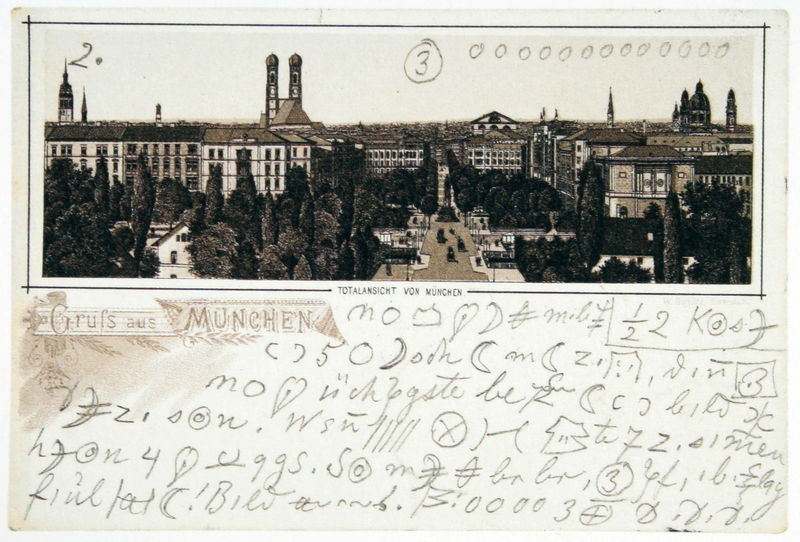
Titel: Postkarte von Gabriel von Max an seine Frau Ernestine
Künstler: Gabriel von Max
Standort: München
Institution: Städtische Galerie im Lenbachhaus
Schlagwörter: hand, himmel, weiß, bäume, kirchturm, landschaft, menschen, stadt, braun, fenster, grau, schwarz, strasse, symbol, zeichen, zeichnung, dach, gebäude, haus, park, rot, architektur, rahmen, bild, häuser, strauch, kirche, turm, garten, deutschland, schrift, ansicht, dächer, allee, monochrom, platz, silhouette, sepia, vogelperspektive, auto, kuppel, zahlen, bemalt, aufsicht, foto, fotografie, kirchen, kirchtürme, panorama, stadtansicht, dada, tusche, motiv, bayern, glockenturm, heimat, kreuz, türme, zwiebelturm, münchen, dom, stich, text, kreise, kunst, herzen, karte, fernweh, zahl, residenz, reise, herz, postkarte, erinnerung, gruß, handschrift, symbole, historisch, frauenkirche, hofgarten, notizen, theatinerkirche, von, metropole, ansichtskarte, alter peter, kringel, zwiebeltumr, st. peter, souvenir, maximiliansstraße, schrif, grüße, grußkarte, künstlerpostkarte, geheim, hieroglyphen, st kajetan, silhoutte, verschlüsselt, feldherrenhalle, prachtstraße, geheimschrift, code, zeichenschrift, gruß aus münchen, totalansicht, ansichtsarte, baumäbäume, kartengruß, maximiliansalle, maximiliansallee, nullen, thatinerkirche, bekritzelt, 3, 4, 2, frauentürme, kirche#, postkarete, toalansicht, munic, geheimsprache, kunstsprache